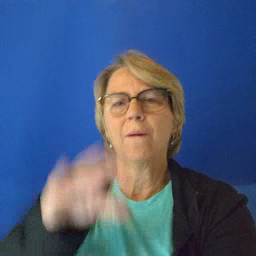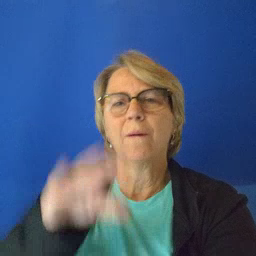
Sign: loud